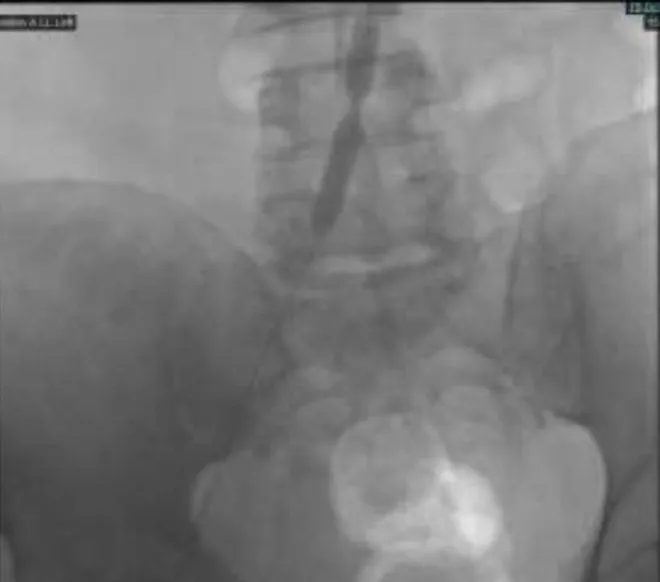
May-Turner syndrome during venogram (in prone position).
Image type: radiology (x_ray)